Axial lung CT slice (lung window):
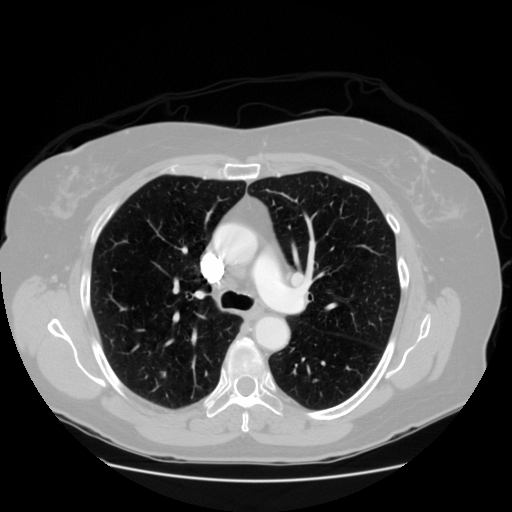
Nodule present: yes
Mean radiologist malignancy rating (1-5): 2